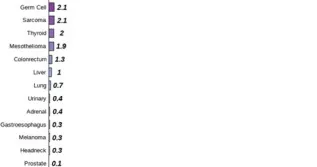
Pathological and 90-gene expression assay results of case 2. (B) The 90-gene expression assay indicated that there is a 74.6 similarity score of metastatic renal cancer on the right side of the bone.
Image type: chart (chart)